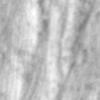
Label: no_change